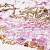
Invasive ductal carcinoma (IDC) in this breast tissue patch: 0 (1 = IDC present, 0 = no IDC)